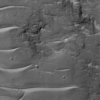
Label: not_dusty